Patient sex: M
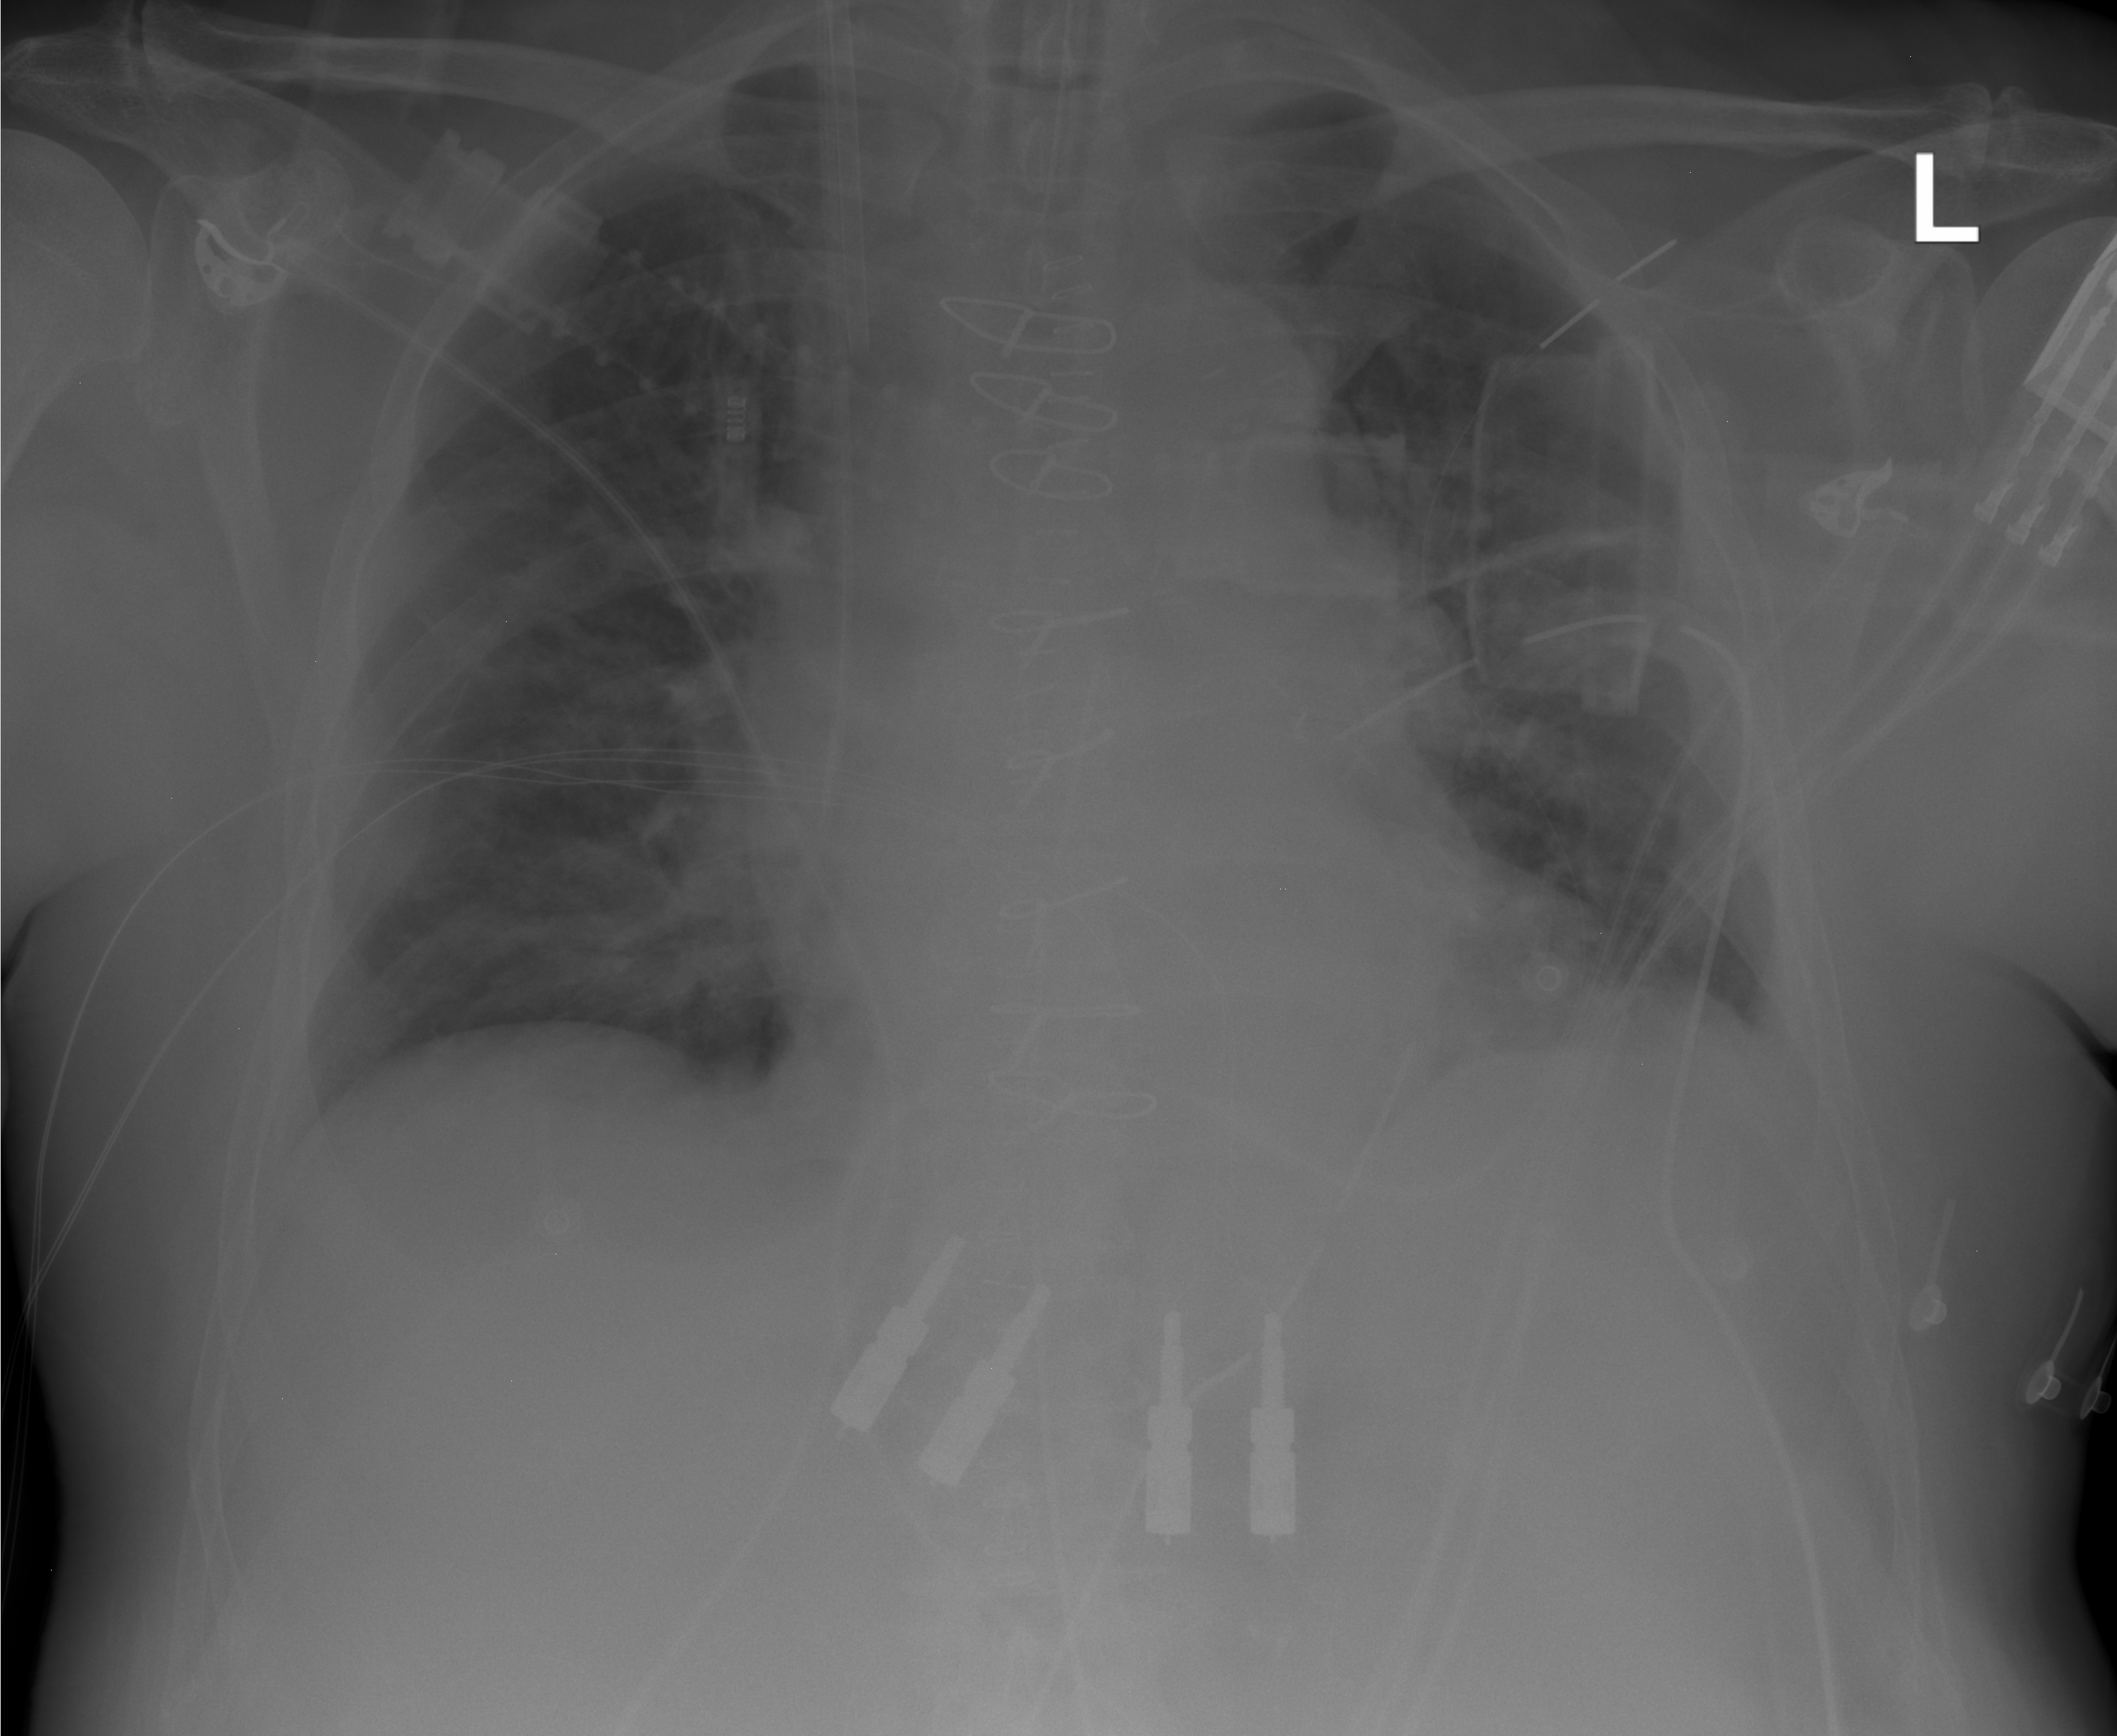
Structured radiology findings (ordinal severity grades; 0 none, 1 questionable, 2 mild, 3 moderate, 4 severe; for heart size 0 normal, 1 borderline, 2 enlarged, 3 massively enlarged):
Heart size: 2
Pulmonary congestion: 2
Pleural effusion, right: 0
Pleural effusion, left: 0
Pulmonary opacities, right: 2
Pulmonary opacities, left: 0
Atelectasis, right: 2
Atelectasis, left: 2